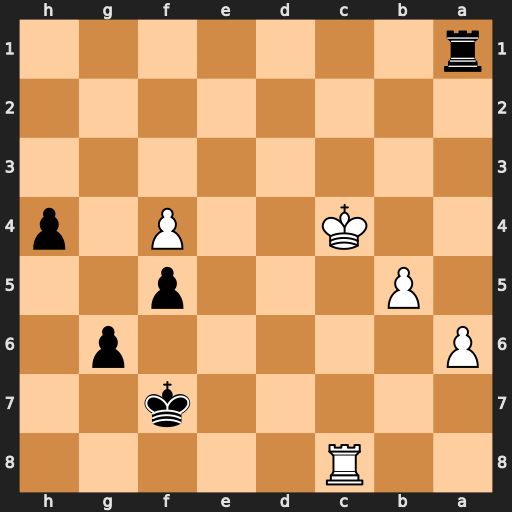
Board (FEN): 2R5/5k2/P5p1/1P3p2/2K2P1p/8/8/r7
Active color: b
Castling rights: -
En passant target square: -
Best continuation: Rc1+ Kb4 Rxc8 b6 h3